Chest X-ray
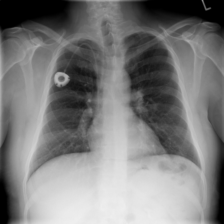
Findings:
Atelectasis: negative
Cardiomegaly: negative
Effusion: negative
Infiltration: negative
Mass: negative
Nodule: negative
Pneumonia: negative
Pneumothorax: negative
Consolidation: negative
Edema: negative
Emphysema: negative
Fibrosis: negative
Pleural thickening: negative
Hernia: negative